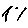
Label: hexagon